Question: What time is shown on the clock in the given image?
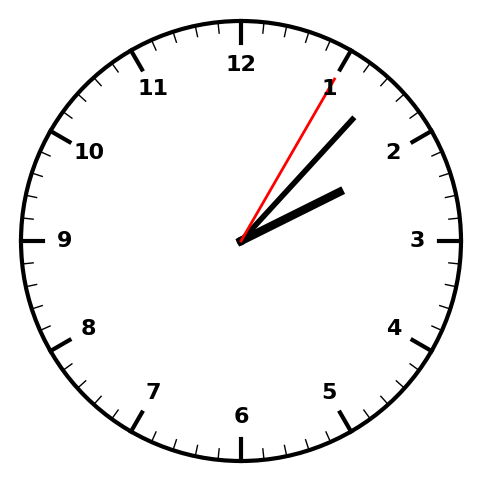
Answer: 02:07:05